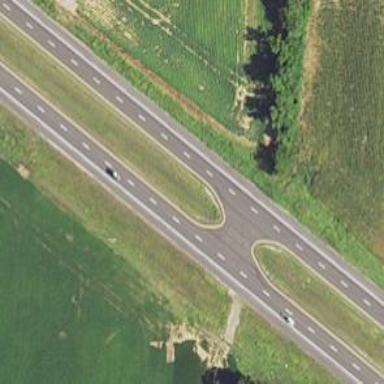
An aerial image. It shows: Trunk expressway with asphalt surface. It is dual carriageway.